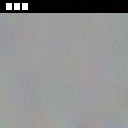
Screen state: on